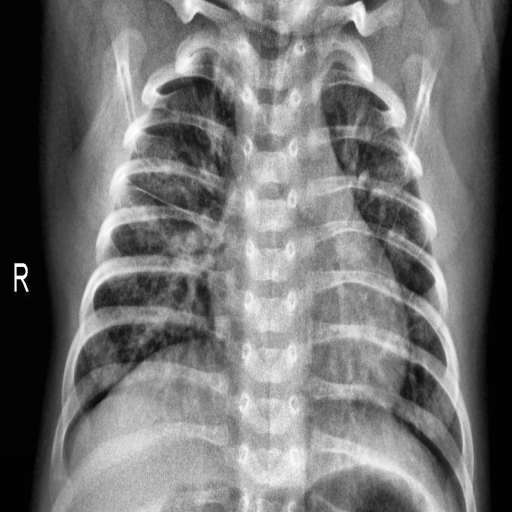
Finding: PNEUMONIA